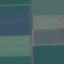
Land use / land cover: AnnualCrop